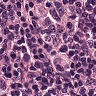
Metastatic tissue present: yes